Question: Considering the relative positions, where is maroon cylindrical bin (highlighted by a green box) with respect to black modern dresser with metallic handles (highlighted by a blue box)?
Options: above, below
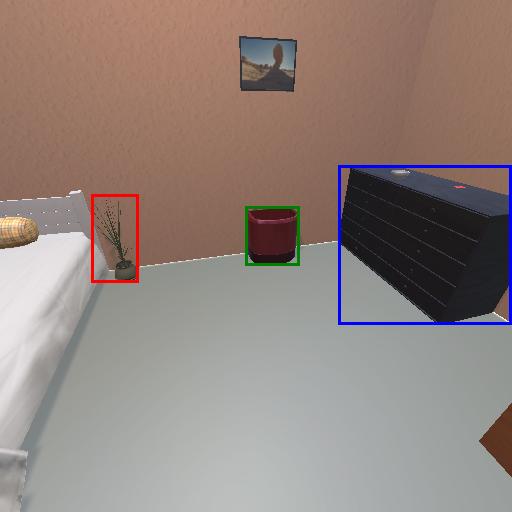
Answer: above